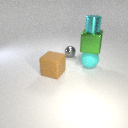
large cyan rubber sphere to the right of small gray metal sphere